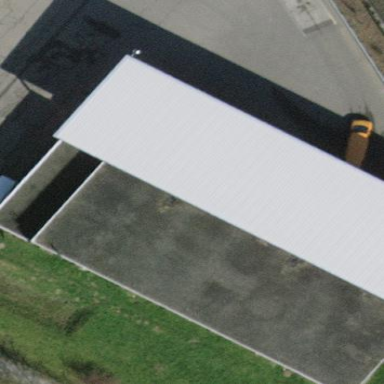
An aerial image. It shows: Industrial building.